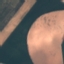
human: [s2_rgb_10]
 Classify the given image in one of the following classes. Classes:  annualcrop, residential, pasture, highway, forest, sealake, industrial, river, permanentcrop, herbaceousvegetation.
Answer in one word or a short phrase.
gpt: AnnualCrop